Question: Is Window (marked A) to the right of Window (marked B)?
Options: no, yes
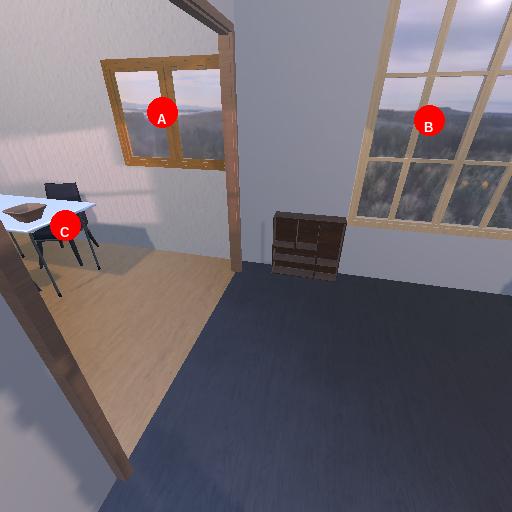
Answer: no